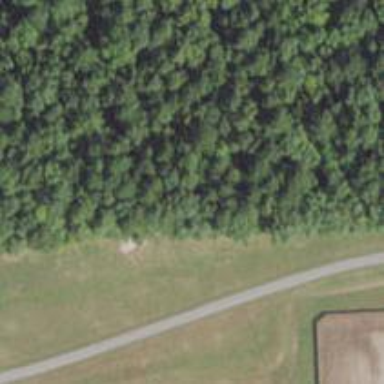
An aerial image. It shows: Disc golf tee area.